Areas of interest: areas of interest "Company"
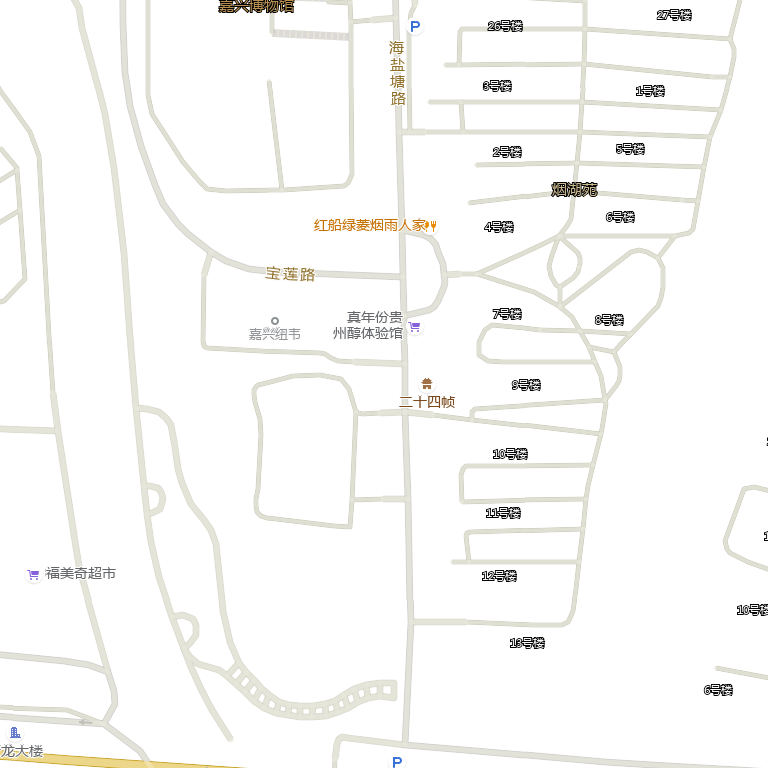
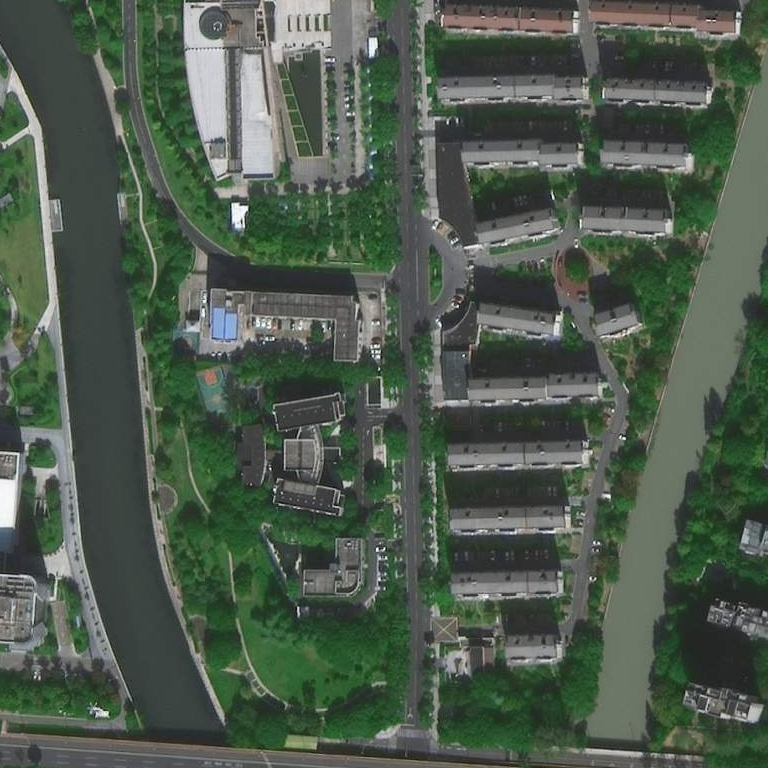